Question: I have a question about updating a SQL table with cursor. For specific products, I know the today stock, and for every day how many will come in and how many will go out. Now I need to calculate the expected stock for future days.
In this picture is an example:
So today we have 78 pieces and nothing will happen. Tomorrow, 35 are going out, so actual stock should change to 43. But the day after that, 57 will go out, so stock needs to change from 43 to -14 (43-57). So after every row, the stock must be updated.
I think I need a cursor for this, I am already trying a few days but's it's not working at all.
[See table]
This is my current query for the cursor:
'''
BEGIN
DECLARE @date int;
DECLARE @product varchar(max);
DECLARE @current_stock int;
DECLARE @incoming int;
DECLARE @outgoing int;
DECLARE @day_stock int;
DECLARE stock_cursor cursor for
SELECT date, product, current_stock, incoming, outgoing, day_stock FROM stock_table order by date asc
Open stock_cursor;
fetch next from stock_cursor into @date, @product, @current_stock, @incoming, @outgoing, @day_stock
WHILE @@FETCH_STATUS = 0
BEGIN
UPDATE stock_table
SET day_stock = current_stock + incoming - outgoing
WHERE CURRENT OF stock_cursor
fetch next from stock_cursor into @date, @product, @current_stock, @incoming, @outgoing, @day_stock
end
close stock_cursor;
deallocate stock_cursor;
end
'''
First of all, it's saying: 'The cursor is READ ONLY.' But I need to order by date because the date ordering is important for the sequence of the update.
But most important, it's not using the last known stock, for updating with the incoming and outgoing numbers to create a new day_stock. Really don't know what to change here.
Can someone help me out or see what I am doing wrong here?
Thanks in advance.
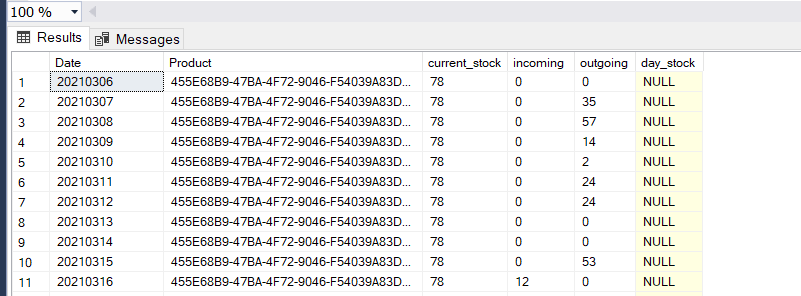
Answer: There is no need for a cursor (rarely is there ever a need for a cursor ;-)
All you appear to be doing is mainting a running total - this is something a database can do in its sleep!
You can easily add a running total using sum over()
Saying that, this is not a particularly good design, I would suggest a separate inventory to store the current stock value for each product :-)
'''
create table X ([Date] date, Product uniqueidentifier, CurrentStock int, Incoming int, Outgoing int)
insert into X select '20210306', 'B1A761BF-7897-41D9-AAD8-DF6D8832B877', 78, 0, 0
insert into X select '20210307', 'B1A761BF-7897-41D9-AAD8-DF6D8832B877', 78, 0, 35
insert into X select '20210308', 'B1A761BF-7897-41D9-AAD8-DF6D8832B877', 78, 0, 57
insert into X select '20210309', 'B1A761BF-7897-41D9-AAD8-DF6D8832B877', 78, 0, 14
insert into X select '20210310', 'B1A761BF-7897-41D9-AAD8-DF6D8832B877', 78, 0, 2
insert into X select '20210311', 'B1A761BF-7897-41D9-AAD8-DF6D8832B877', 78, 0, 24
insert into X select '20210312', 'B1A761BF-7897-41D9-AAD8-DF6D8832B877', 78, 0, 24
insert into X select '20210313', 'B1A761BF-7897-41D9-AAD8-DF6D8832B877', 78, 0, 0
insert into X select '20210314', 'B1A761BF-7897-41D9-AAD8-DF6D8832B877', 78, 0, 0
insert into X select '20210315', 'B1A761BF-7897-41D9-AAD8-DF6D8832B877', 78, 0, 53
insert into X select '20210316', 'B1A761BF-7897-41D9-AAD8-DF6D8832B877', 78, 12, 0
'''
Additional example data for different product
'''
insert into X select '20210308', '09334B58-EAB8-4C44-80C6-B87B5E4DDC01', 50, 6, 4
insert into X select '20210309', '09334B58-EAB8-4C44-80C6-B87B5E4DDC01', 50, 0, 1
insert into X select '20210310', '09334B58-EAB8-4C44-80C6-B87B5E4DDC01', 50, 0, 10
select *,
currentstock - sum(Outgoing) over(partition by Product order by [Date]) + sum(Incoming) over(partition by Product order by [Date]) DayStock
from X
where product='B1A761BF-7897-41D9-AAD8-DF6D8832B877'
order by [date]
'''
Result
'''
Date Product CurrentStock Incoming Outgoing DayStock
---------- -------------------------------------- ------------ ----------- ----------- -----------
2021-03-06 "B1A761BF-7897-41D9-AAD8-DF6D8832B877" 78 0 0 78
2021-03-07 "B1A761BF-7897-41D9-AAD8-DF6D8832B877" 78 0 35 43
2021-03-08 "B1A761BF-7897-41D9-AAD8-DF6D8832B877" 78 0 57 -14
2021-03-09 "B1A761BF-7897-41D9-AAD8-DF6D8832B877" 78 0 14 -28
2021-03-10 "B1A761BF-7897-41D9-AAD8-DF6D8832B877" 78 0 2 -30
2021-03-11 "B1A761BF-7897-41D9-AAD8-DF6D8832B877" 78 0 24 -54
2021-03-12 "B1A761BF-7897-41D9-AAD8-DF6D8832B877" 78 0 24 -78
2021-03-13 "B1A761BF-7897-41D9-AAD8-DF6D8832B877" 78 0 0 -78
2021-03-14 "B1A761BF-7897-41D9-AAD8-DF6D8832B877" 78 0 0 -78
2021-03-15 "B1A761BF-7897-41D9-AAD8-DF6D8832B877" 78 0 53 -131
2021-03-16 "B1A761BF-7897-41D9-AAD8-DF6D8832B877" 78 12 0 -119
'''